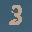
Label: 3